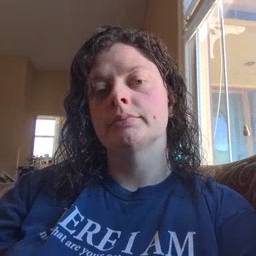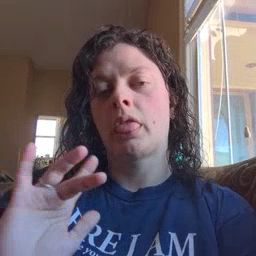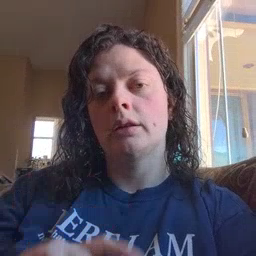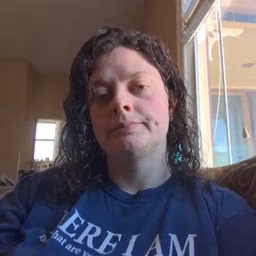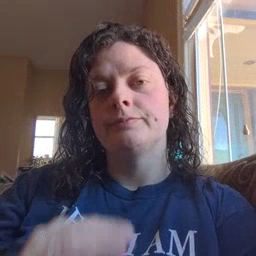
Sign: yucky